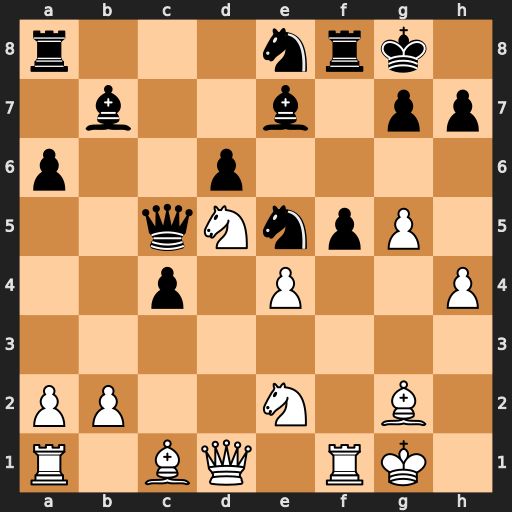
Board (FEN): r3nrk1/1b2b1pp/p2p4/2qNnpP1/2p1P2P/8/PP2N1B1/R1BQ1RK1
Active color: w
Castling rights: -
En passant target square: -
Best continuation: Be3 Qxd5 exd5